Aerial crown-view tile of a tropical tree (Barro Colorado Island, Panama), acquired 20240918:
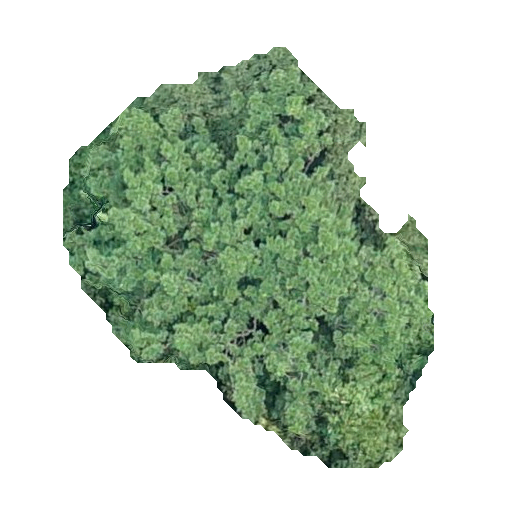
Species: Simarouba amara
GBIF accepted scientific name: Simarouba amara
Crown area: 158.215 m²